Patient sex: M
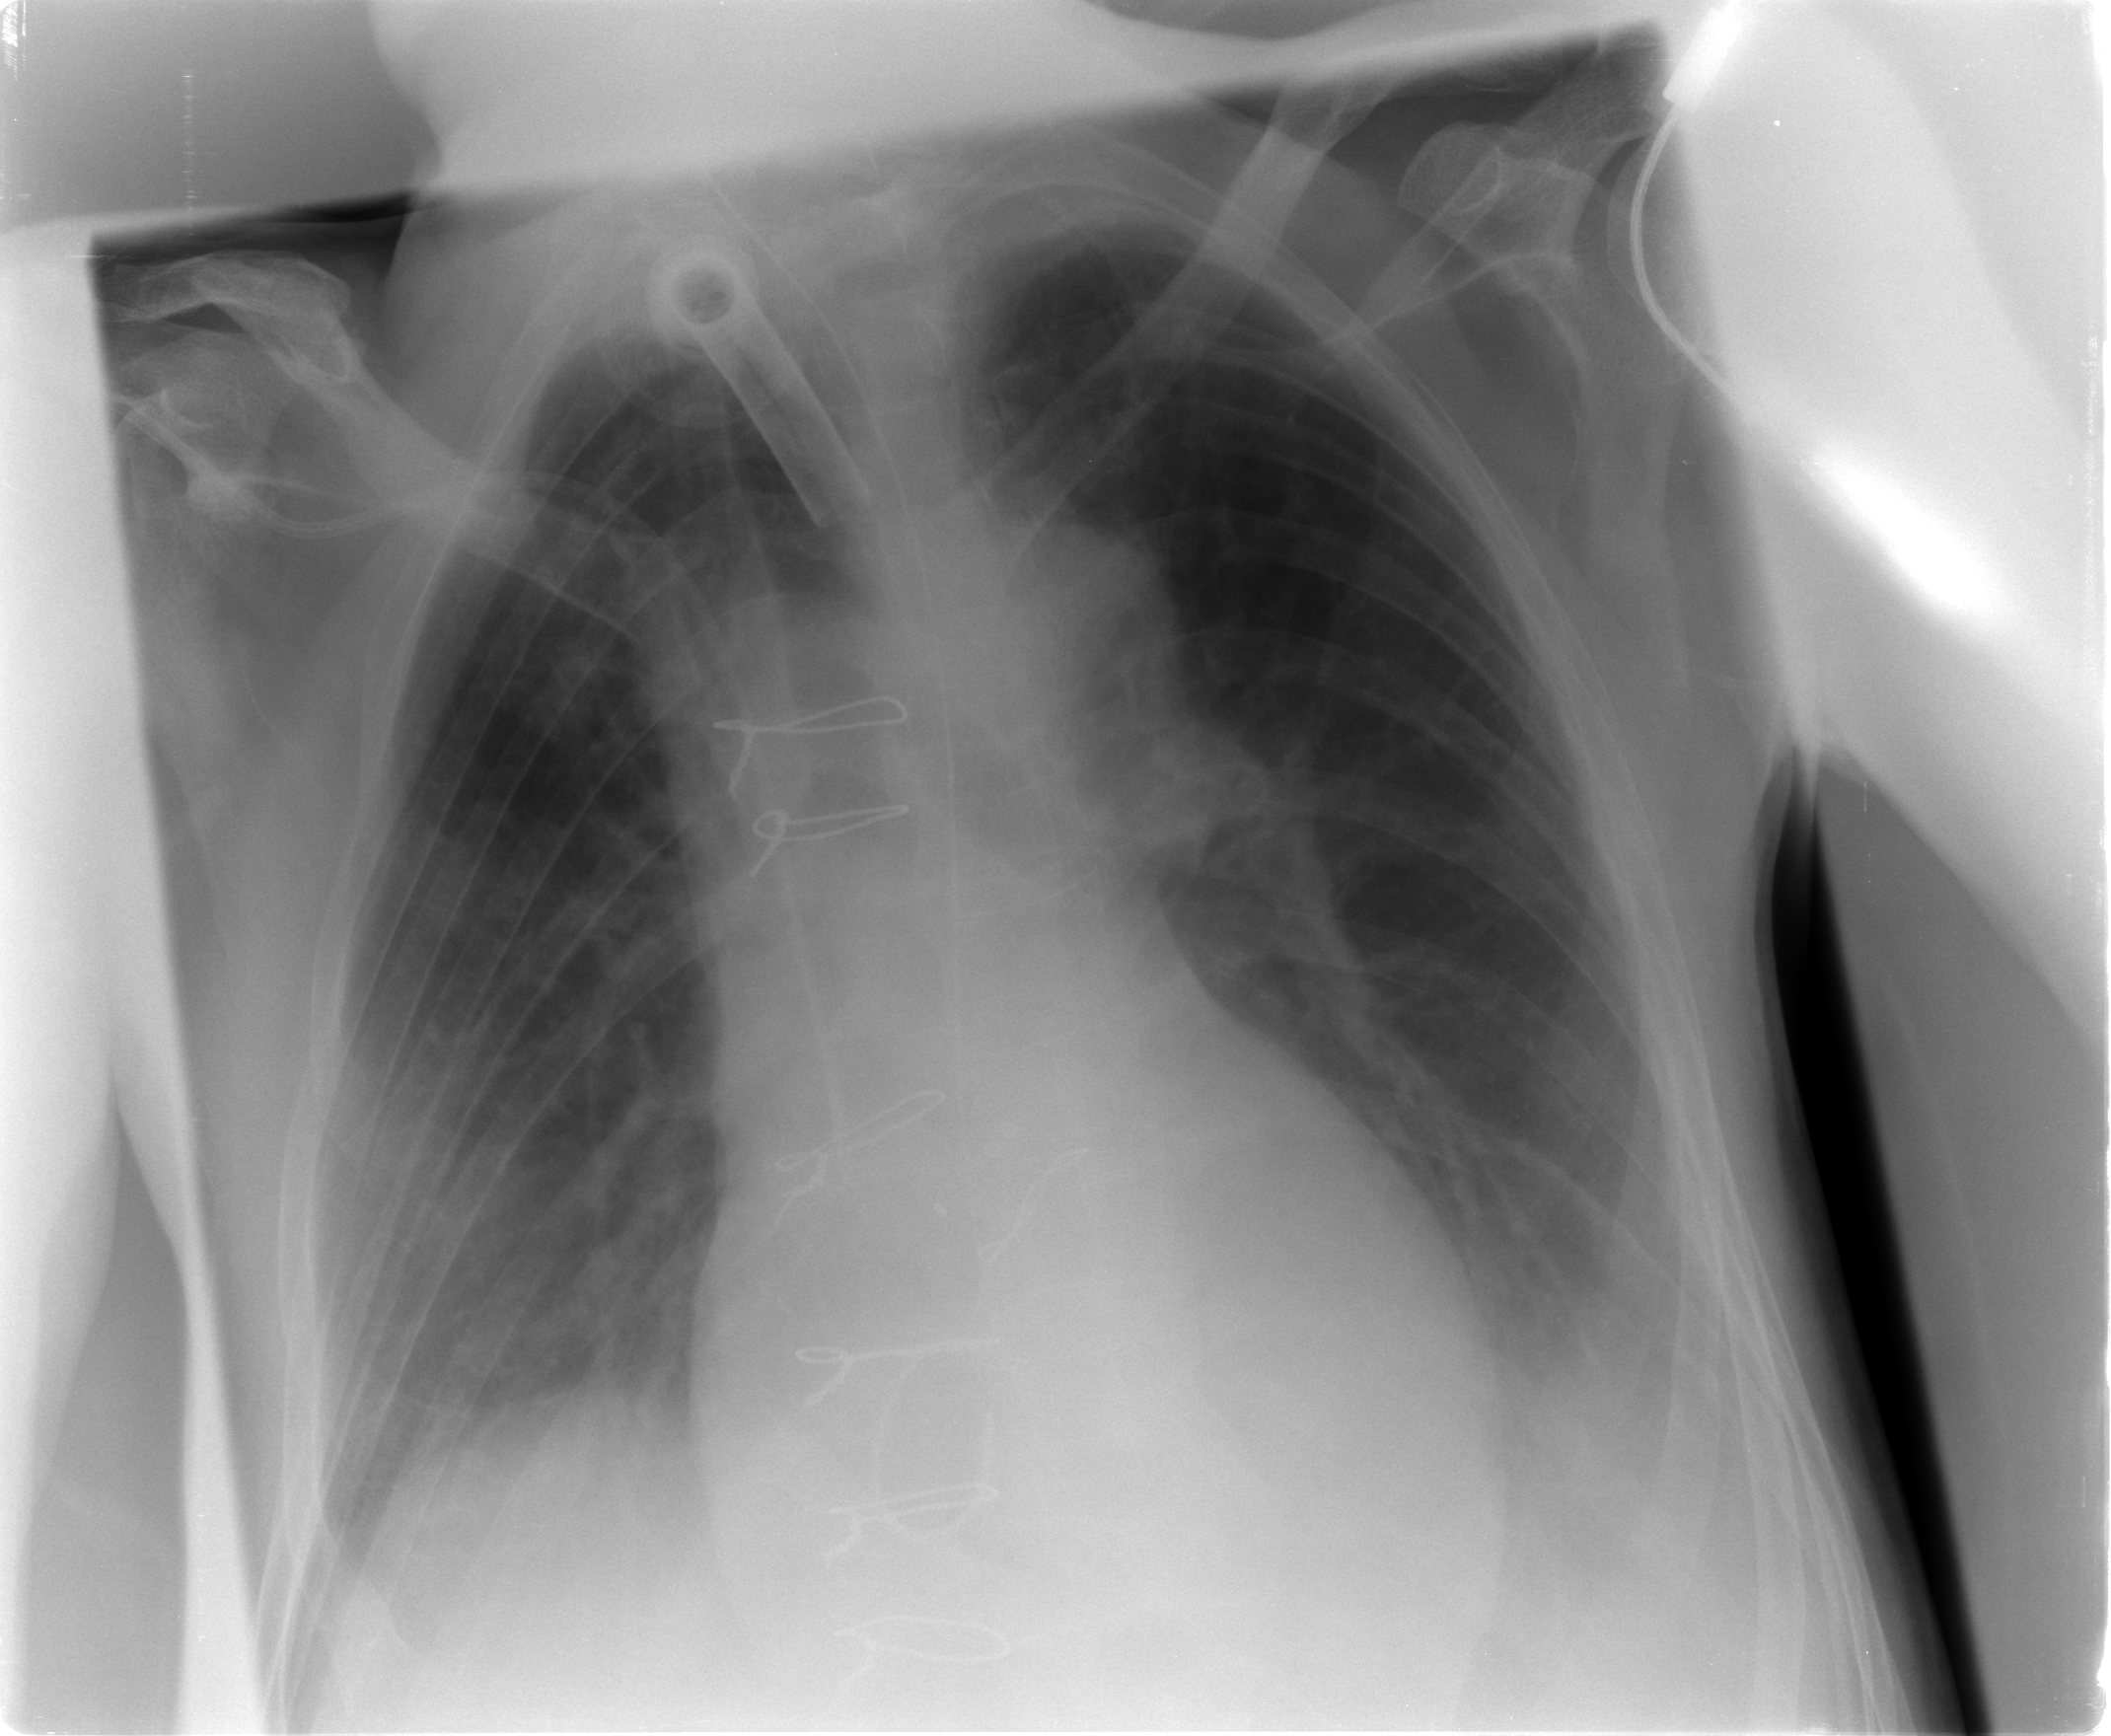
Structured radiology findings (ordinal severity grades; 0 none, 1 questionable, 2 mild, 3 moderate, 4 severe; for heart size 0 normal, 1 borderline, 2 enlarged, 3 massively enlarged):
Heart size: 0
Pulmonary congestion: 1
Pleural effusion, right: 2
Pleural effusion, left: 2
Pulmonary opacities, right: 1
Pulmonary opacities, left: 0
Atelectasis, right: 2
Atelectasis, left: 2